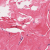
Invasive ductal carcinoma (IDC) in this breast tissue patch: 0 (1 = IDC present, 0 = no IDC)